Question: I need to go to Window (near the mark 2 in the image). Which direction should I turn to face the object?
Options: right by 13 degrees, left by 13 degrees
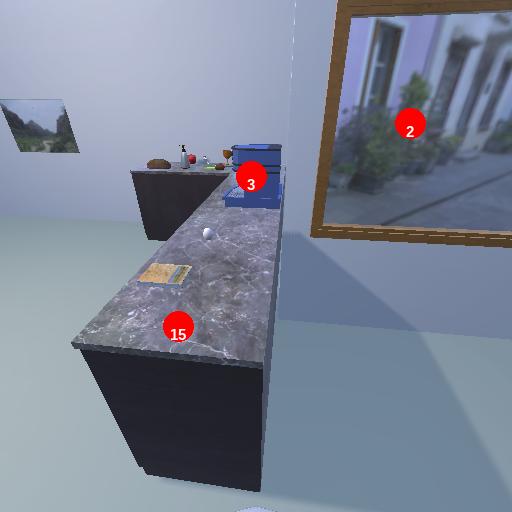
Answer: right by 13 degrees